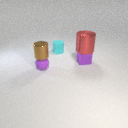
small purple metal cube in front of small cyan rubber cylinder